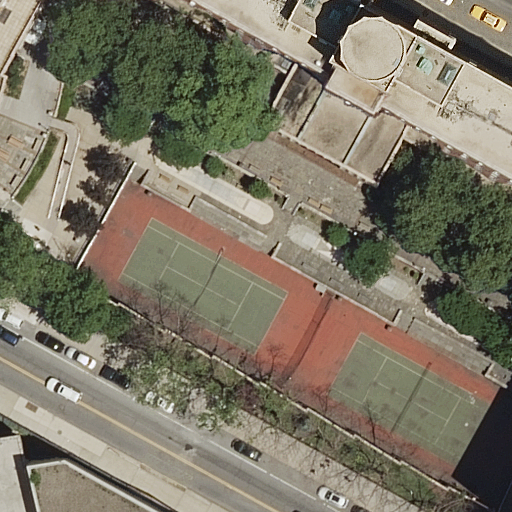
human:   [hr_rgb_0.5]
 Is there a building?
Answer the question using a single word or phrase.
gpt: yes

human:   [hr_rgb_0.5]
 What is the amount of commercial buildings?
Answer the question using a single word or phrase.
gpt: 0

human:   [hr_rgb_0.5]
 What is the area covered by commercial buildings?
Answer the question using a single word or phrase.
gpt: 0m2

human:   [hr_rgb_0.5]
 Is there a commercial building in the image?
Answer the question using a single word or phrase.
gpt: no

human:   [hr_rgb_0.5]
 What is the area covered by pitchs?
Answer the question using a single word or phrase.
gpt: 2002m2

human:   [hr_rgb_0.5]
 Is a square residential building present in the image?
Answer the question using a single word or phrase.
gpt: no

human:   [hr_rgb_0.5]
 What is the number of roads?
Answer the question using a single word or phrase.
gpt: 3

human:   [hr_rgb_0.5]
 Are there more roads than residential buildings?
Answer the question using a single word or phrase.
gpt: yes

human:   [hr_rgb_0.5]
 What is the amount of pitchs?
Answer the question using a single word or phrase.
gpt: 1

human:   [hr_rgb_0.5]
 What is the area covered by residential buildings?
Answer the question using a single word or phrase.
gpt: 4439m2

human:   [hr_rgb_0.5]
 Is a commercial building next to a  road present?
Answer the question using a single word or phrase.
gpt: no

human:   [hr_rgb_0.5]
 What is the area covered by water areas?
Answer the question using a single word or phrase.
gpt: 0m2

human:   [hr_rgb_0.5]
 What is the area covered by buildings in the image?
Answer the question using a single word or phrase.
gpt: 7101m2

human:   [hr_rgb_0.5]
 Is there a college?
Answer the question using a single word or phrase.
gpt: yes

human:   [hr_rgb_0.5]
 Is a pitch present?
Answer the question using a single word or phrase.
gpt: yes

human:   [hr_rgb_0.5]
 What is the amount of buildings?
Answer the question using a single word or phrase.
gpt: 2

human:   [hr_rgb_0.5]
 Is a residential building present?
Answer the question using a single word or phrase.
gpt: yes

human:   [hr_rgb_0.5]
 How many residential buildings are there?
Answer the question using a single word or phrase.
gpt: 1

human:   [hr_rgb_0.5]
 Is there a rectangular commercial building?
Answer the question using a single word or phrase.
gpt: no

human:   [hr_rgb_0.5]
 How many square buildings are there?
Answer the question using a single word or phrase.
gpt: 0

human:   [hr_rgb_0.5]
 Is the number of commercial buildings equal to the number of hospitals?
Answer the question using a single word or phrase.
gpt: no

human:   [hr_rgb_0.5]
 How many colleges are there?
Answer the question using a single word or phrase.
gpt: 1

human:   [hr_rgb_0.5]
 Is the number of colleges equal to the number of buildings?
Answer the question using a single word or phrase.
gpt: no

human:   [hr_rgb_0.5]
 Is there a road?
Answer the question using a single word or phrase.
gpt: yes

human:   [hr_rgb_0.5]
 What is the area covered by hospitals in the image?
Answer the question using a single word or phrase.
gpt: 2806m2

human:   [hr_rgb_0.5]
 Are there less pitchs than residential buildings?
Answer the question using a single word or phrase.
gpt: no

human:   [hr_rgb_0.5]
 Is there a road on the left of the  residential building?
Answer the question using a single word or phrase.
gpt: no

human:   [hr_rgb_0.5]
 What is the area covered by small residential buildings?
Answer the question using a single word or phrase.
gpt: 0m2

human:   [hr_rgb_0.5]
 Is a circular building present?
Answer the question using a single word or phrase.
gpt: no

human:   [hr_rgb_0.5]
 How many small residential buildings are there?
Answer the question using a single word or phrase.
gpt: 0

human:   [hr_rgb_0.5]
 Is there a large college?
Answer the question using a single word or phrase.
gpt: no

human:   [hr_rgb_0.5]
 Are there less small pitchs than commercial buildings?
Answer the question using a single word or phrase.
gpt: no

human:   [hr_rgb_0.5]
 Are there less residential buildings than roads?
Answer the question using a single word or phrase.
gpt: yes

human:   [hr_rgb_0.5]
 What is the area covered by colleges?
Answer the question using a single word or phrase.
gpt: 0m2

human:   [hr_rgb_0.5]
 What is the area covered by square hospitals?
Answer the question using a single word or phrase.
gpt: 0m2

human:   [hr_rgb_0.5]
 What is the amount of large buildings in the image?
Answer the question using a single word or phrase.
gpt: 2

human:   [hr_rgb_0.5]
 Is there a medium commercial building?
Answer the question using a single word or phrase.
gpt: no

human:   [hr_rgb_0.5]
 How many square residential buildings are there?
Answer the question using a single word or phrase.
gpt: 0

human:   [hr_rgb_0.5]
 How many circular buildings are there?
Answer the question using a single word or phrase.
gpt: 0

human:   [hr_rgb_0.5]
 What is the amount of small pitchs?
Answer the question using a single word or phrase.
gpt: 0

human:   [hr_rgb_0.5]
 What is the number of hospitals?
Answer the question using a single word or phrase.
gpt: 1

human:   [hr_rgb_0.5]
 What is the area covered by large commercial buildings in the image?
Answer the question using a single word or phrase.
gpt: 0m2

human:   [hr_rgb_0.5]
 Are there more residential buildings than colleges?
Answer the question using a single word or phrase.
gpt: no

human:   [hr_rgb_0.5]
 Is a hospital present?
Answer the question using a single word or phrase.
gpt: yes

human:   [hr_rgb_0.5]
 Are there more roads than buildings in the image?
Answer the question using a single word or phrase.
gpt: yes

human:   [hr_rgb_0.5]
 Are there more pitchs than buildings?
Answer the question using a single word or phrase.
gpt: no

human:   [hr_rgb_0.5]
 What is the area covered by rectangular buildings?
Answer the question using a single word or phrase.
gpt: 0m2

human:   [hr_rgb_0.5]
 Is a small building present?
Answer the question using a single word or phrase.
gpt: no

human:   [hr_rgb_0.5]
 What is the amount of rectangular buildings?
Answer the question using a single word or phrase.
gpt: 0

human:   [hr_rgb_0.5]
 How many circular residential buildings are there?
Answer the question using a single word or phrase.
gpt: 0

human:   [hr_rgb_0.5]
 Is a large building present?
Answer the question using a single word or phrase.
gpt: yes

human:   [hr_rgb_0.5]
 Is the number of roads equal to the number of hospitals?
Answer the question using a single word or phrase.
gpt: no

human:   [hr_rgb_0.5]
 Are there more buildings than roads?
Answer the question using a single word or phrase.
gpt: no

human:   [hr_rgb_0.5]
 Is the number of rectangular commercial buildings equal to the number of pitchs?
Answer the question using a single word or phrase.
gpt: no

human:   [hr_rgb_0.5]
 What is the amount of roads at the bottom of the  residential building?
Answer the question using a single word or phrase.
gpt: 3

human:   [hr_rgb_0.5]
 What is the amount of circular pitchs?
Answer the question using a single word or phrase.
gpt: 0

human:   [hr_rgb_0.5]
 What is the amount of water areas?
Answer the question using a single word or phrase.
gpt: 0

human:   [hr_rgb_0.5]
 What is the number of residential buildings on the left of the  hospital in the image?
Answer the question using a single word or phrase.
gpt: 0

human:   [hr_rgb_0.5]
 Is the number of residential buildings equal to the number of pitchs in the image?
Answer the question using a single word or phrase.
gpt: yes

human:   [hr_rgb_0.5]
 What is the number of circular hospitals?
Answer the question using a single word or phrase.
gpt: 0

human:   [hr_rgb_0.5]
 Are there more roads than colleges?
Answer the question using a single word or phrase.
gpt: yes

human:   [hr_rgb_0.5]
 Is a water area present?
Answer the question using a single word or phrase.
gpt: no

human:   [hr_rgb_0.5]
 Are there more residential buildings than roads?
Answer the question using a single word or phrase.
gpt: no

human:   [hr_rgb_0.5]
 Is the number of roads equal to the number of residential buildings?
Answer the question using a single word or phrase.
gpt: no